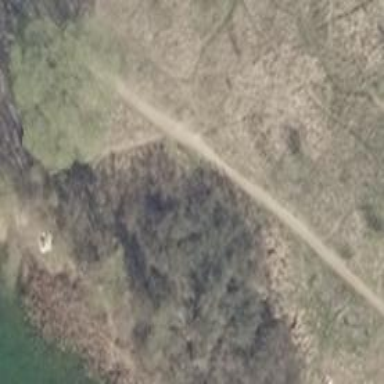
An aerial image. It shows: Path on the ground.